Aerial crown-view tile of a tropical tree (Barro Colorado Island, Panama), acquired 20250715:
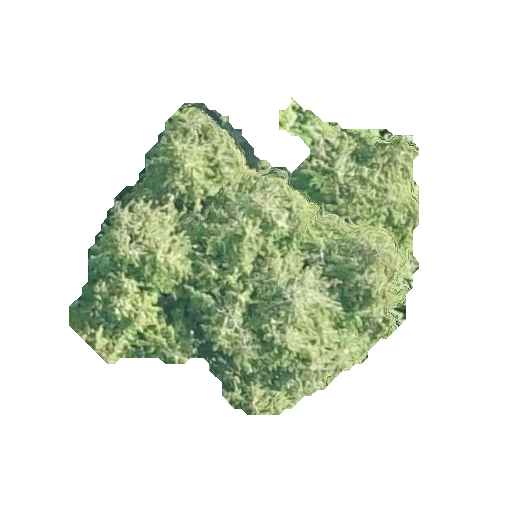
Species: Quararibea stenophylla
GBIF accepted scientific name: Quararibea stenophylla
Crown area: 110.612 m²